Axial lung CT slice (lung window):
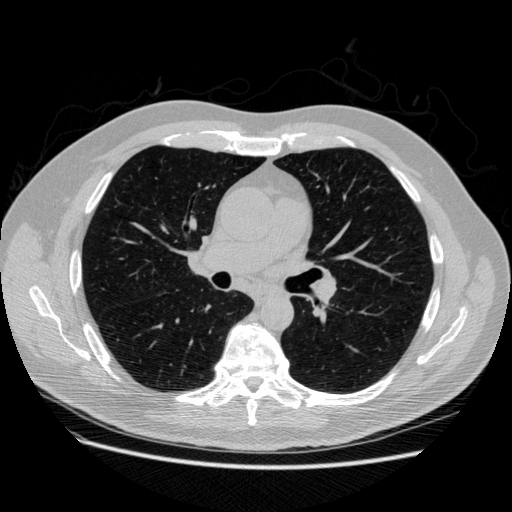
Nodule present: no